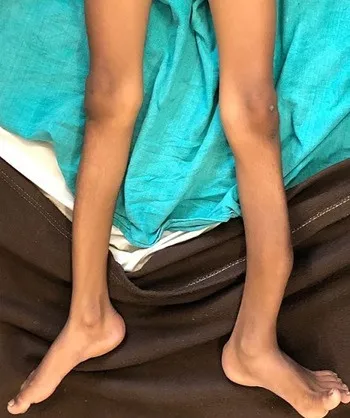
patient was in supine position showing angular curvature of tibia of left leg.
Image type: medical_photograph (skin_photograph)